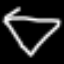
Label: diamond